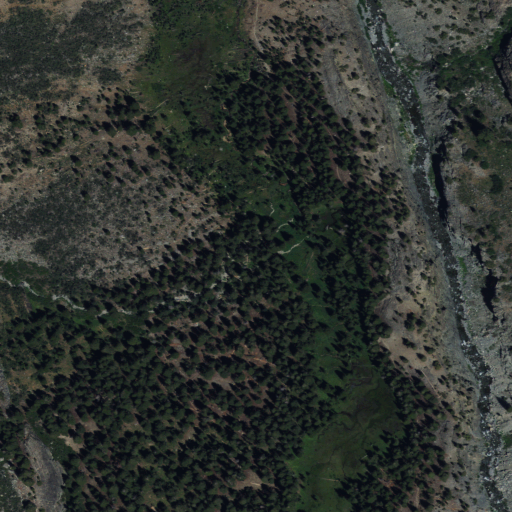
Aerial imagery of plain(s) in California named Franklin Meadow containing evergreen forest, shrub, and woody wetlands